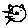
Label: cat